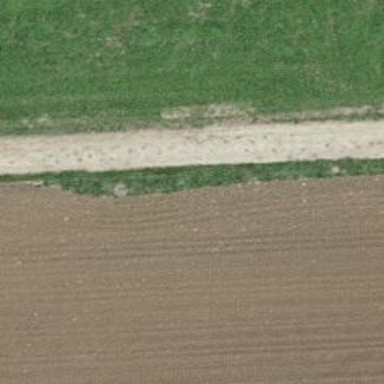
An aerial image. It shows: Well-maintained track road of grade 1.